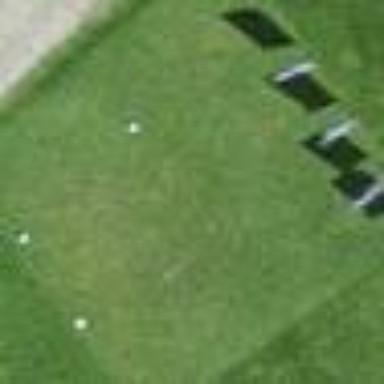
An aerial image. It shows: Golf tee on grassy land.